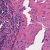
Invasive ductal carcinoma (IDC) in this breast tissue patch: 0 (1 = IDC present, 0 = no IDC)